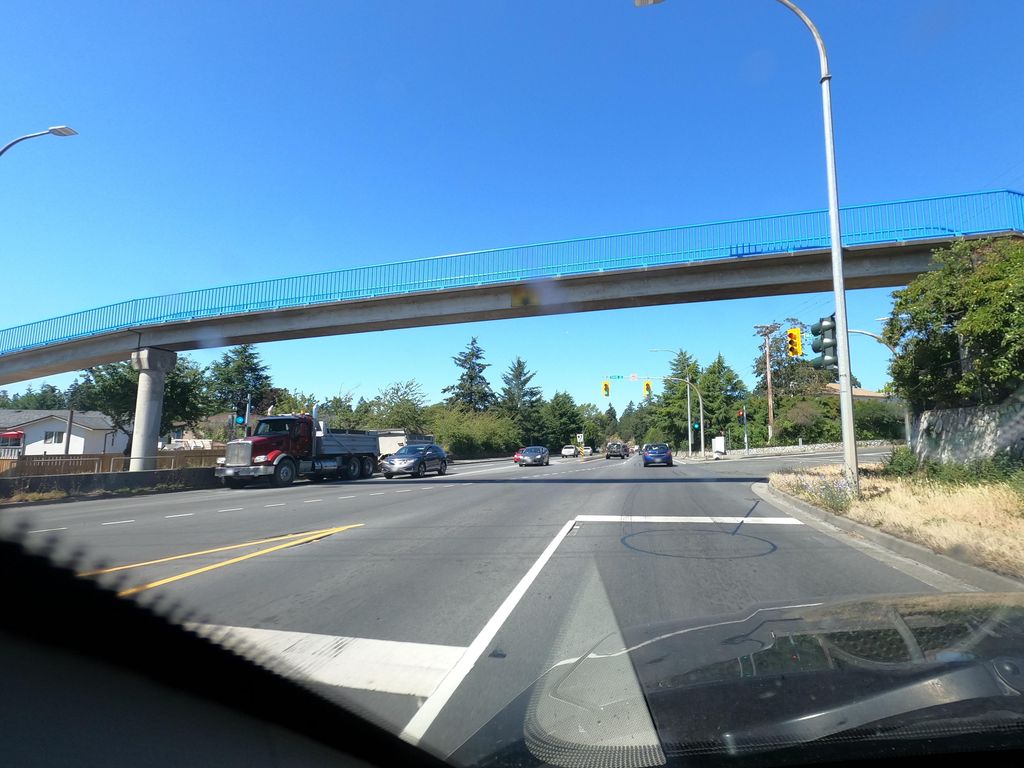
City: victoria